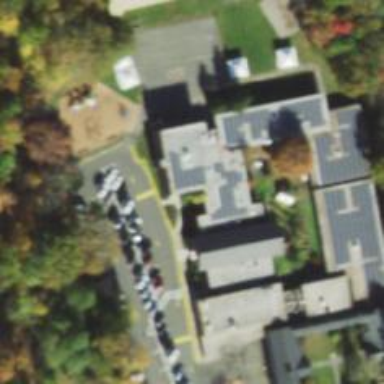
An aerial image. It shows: School.